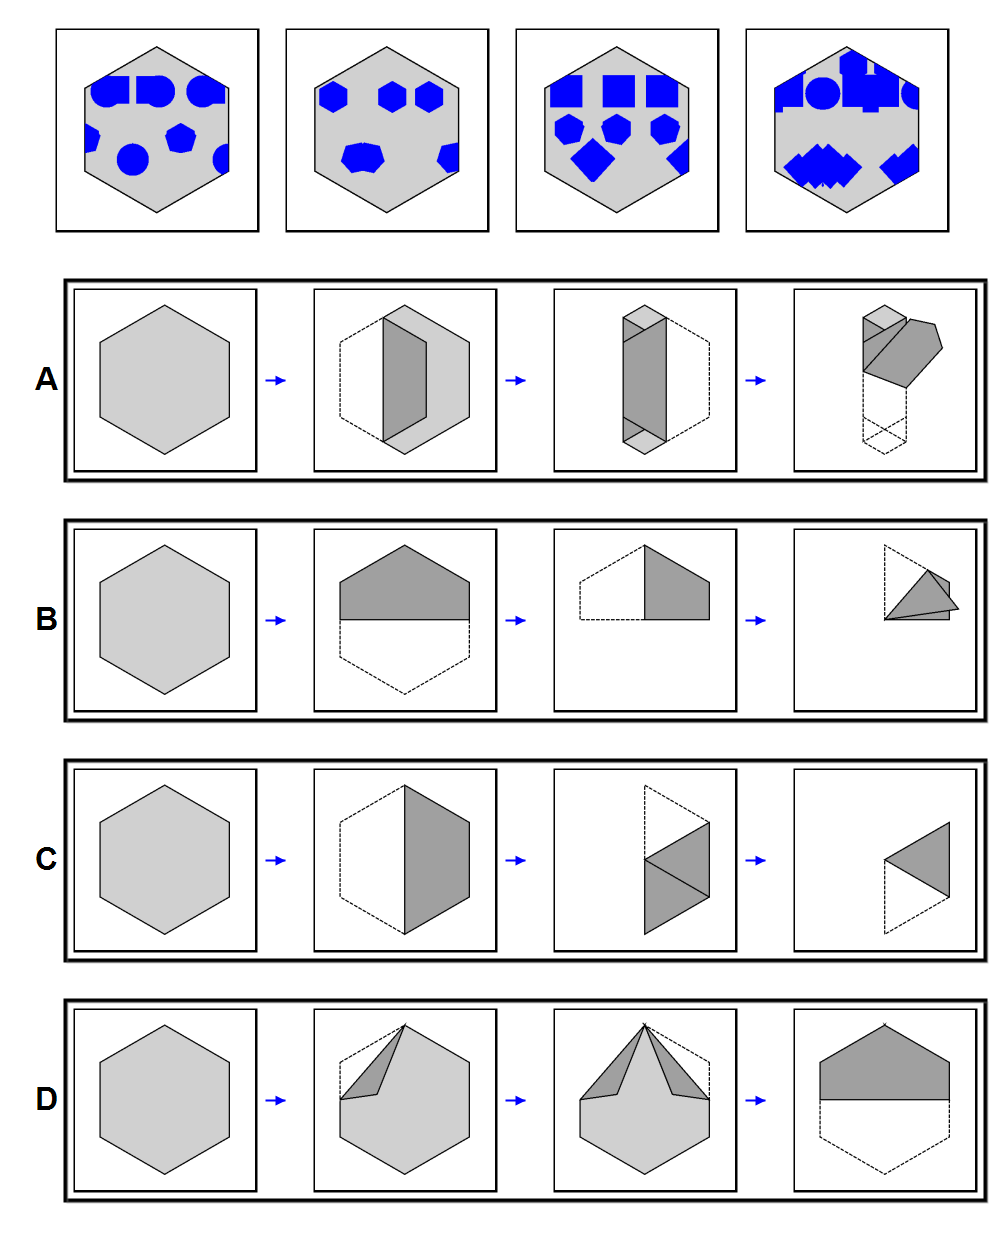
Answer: A